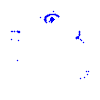
Particle: pion